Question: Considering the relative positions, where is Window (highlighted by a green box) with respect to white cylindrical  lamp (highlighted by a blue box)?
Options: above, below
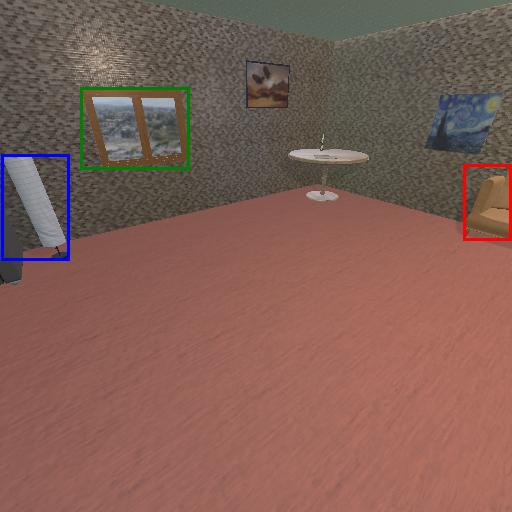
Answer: above